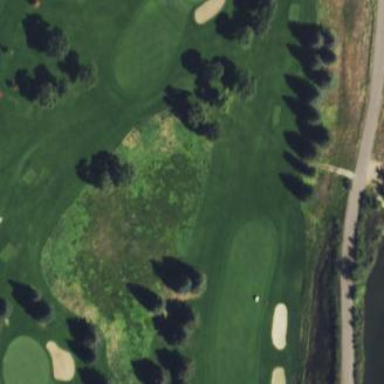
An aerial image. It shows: Rough area on grassy golf course.